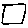
Label: square